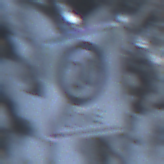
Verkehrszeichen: EndeZone20
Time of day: MorningAfternoon
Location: Outdoor (Nature)
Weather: Clear
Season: Winter
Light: Natural